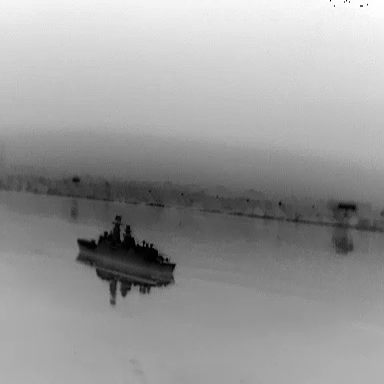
There is a warship in the infrared image.